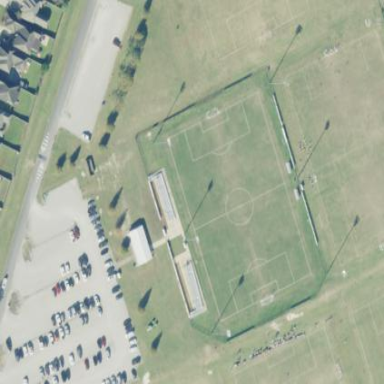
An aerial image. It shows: Soccer pitch for outdoor sports and leisure activities.